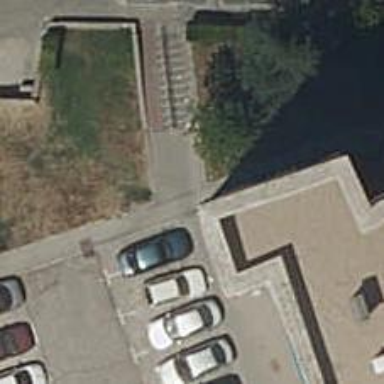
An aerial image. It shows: Set of steps on the road.